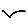
Label: bird